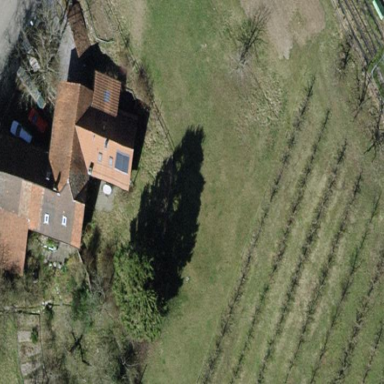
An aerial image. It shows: Farm building with gabled roof.